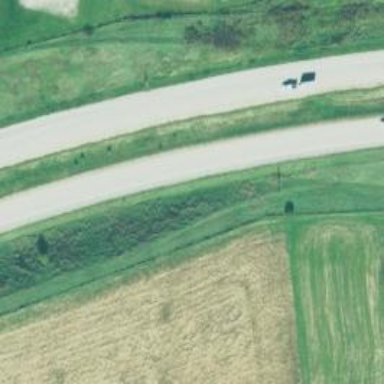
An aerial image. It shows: Trunk motorroad.